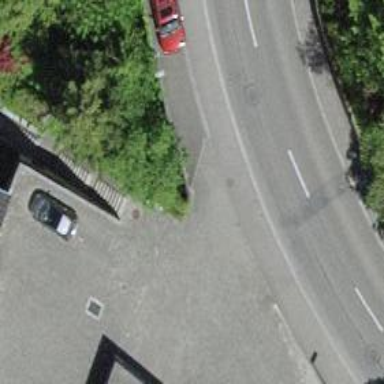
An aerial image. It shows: Road with steps.